【题型】填空题　【知识点】解析几何　【难度】medium
已知 $F_1$，$F_2$ 分别是双曲线 $\frac{x^2}{a^2} - \frac{y^2}{b^2} = 1\ (a > 0,b > 0)$ 的左、右焦点，过 $F_2$ 且垂直于 $x$ 轴的直线与双曲线的右支交于 $A$，$B$ 两点，若 $\triangle ABF_1$ 是正三角形，则这条双曲线 $C$ 的渐近线方程是 \underline{\quad\quad}。
【解答】
【答案】$y = \pm \sqrt{2}x$

【详解】
【解法 1】根据题意，易知 $F_2(c,0)$，双曲线 $C$ 的渐近线方程为 $y = \pm \frac{b}{a}x$，

因为过 $F_2$ 且垂直于 $x$ 轴的直线与双曲线的右支交于 $A$，$B$ 两点，

所以不妨设 $A(c,y_1)$，$B(c,y_2)\ (y_1 > 0 > y_2)$，将 $A(c,y_1)$ 代入双曲线方程得 $\frac{c^2}{a^2} - \frac{y_1^2}{b^2} = 1$，解得
$$y_1^2 = b^2\left(\frac{c^2}{a^2} - 1\right) = b^2\left(\frac{c^2 - a^2}{a^2}\right) = \frac{b^4}{a^2},$$
即 $y_1 = \frac{b^2}{a}$。同理：$y_2 = -\frac{b^2}{a}$。

所以 $|AB| = y_1 - y_2 = \frac{2b^2}{a}$，$|AF_2| = y_1 = \frac{b^2}{a}$。

由双曲线的定义可知 $2a = |AF_1| - |AF_2| = |AF_1| - \frac{b^2}{a}$，即 $|AF_1| = 2a + \frac{b^2}{a}$，

因为 $\triangle ABF_1$ 是正三角形，所以 $|AB| = |AF_1|$，即 $\frac{2b^2}{a} = 2a + \frac{b^2}{a}$，得 $2a^2 = b^2$，即 $\frac{b}{a} =  \sqrt{2}$。

所以双曲线 $C$ 的渐近线方程为 $y = \pm \sqrt{2}x$。

故答案为：$y = \pm \sqrt{2}x$。

【解法 2】
由题意 $\triangle AF_1F_2$ 为直角三角形，且 $\angle AF_1F_2 = 30^\circ$，

故可设 $|AF_2| = 2m$，则 $|AF_1| = 4m$，$|F_1F_2| = 2c = 2\sqrt{3}m$，如图所示：

由双曲线的定义得 $2a = |AF_1| - |AF_2| = 4m - 2m = 2m$，

$\therefore a = m$，$c = \sqrt{3}m$，$\therefore b = \sqrt{2}m$，

$\therefore \frac{b}{a} = \sqrt{2}$，

$\therefore$ 双曲线的渐近线方程为 $y = \pm \sqrt{2}x$。

故答案为：$y = \pm \sqrt{2}x$。

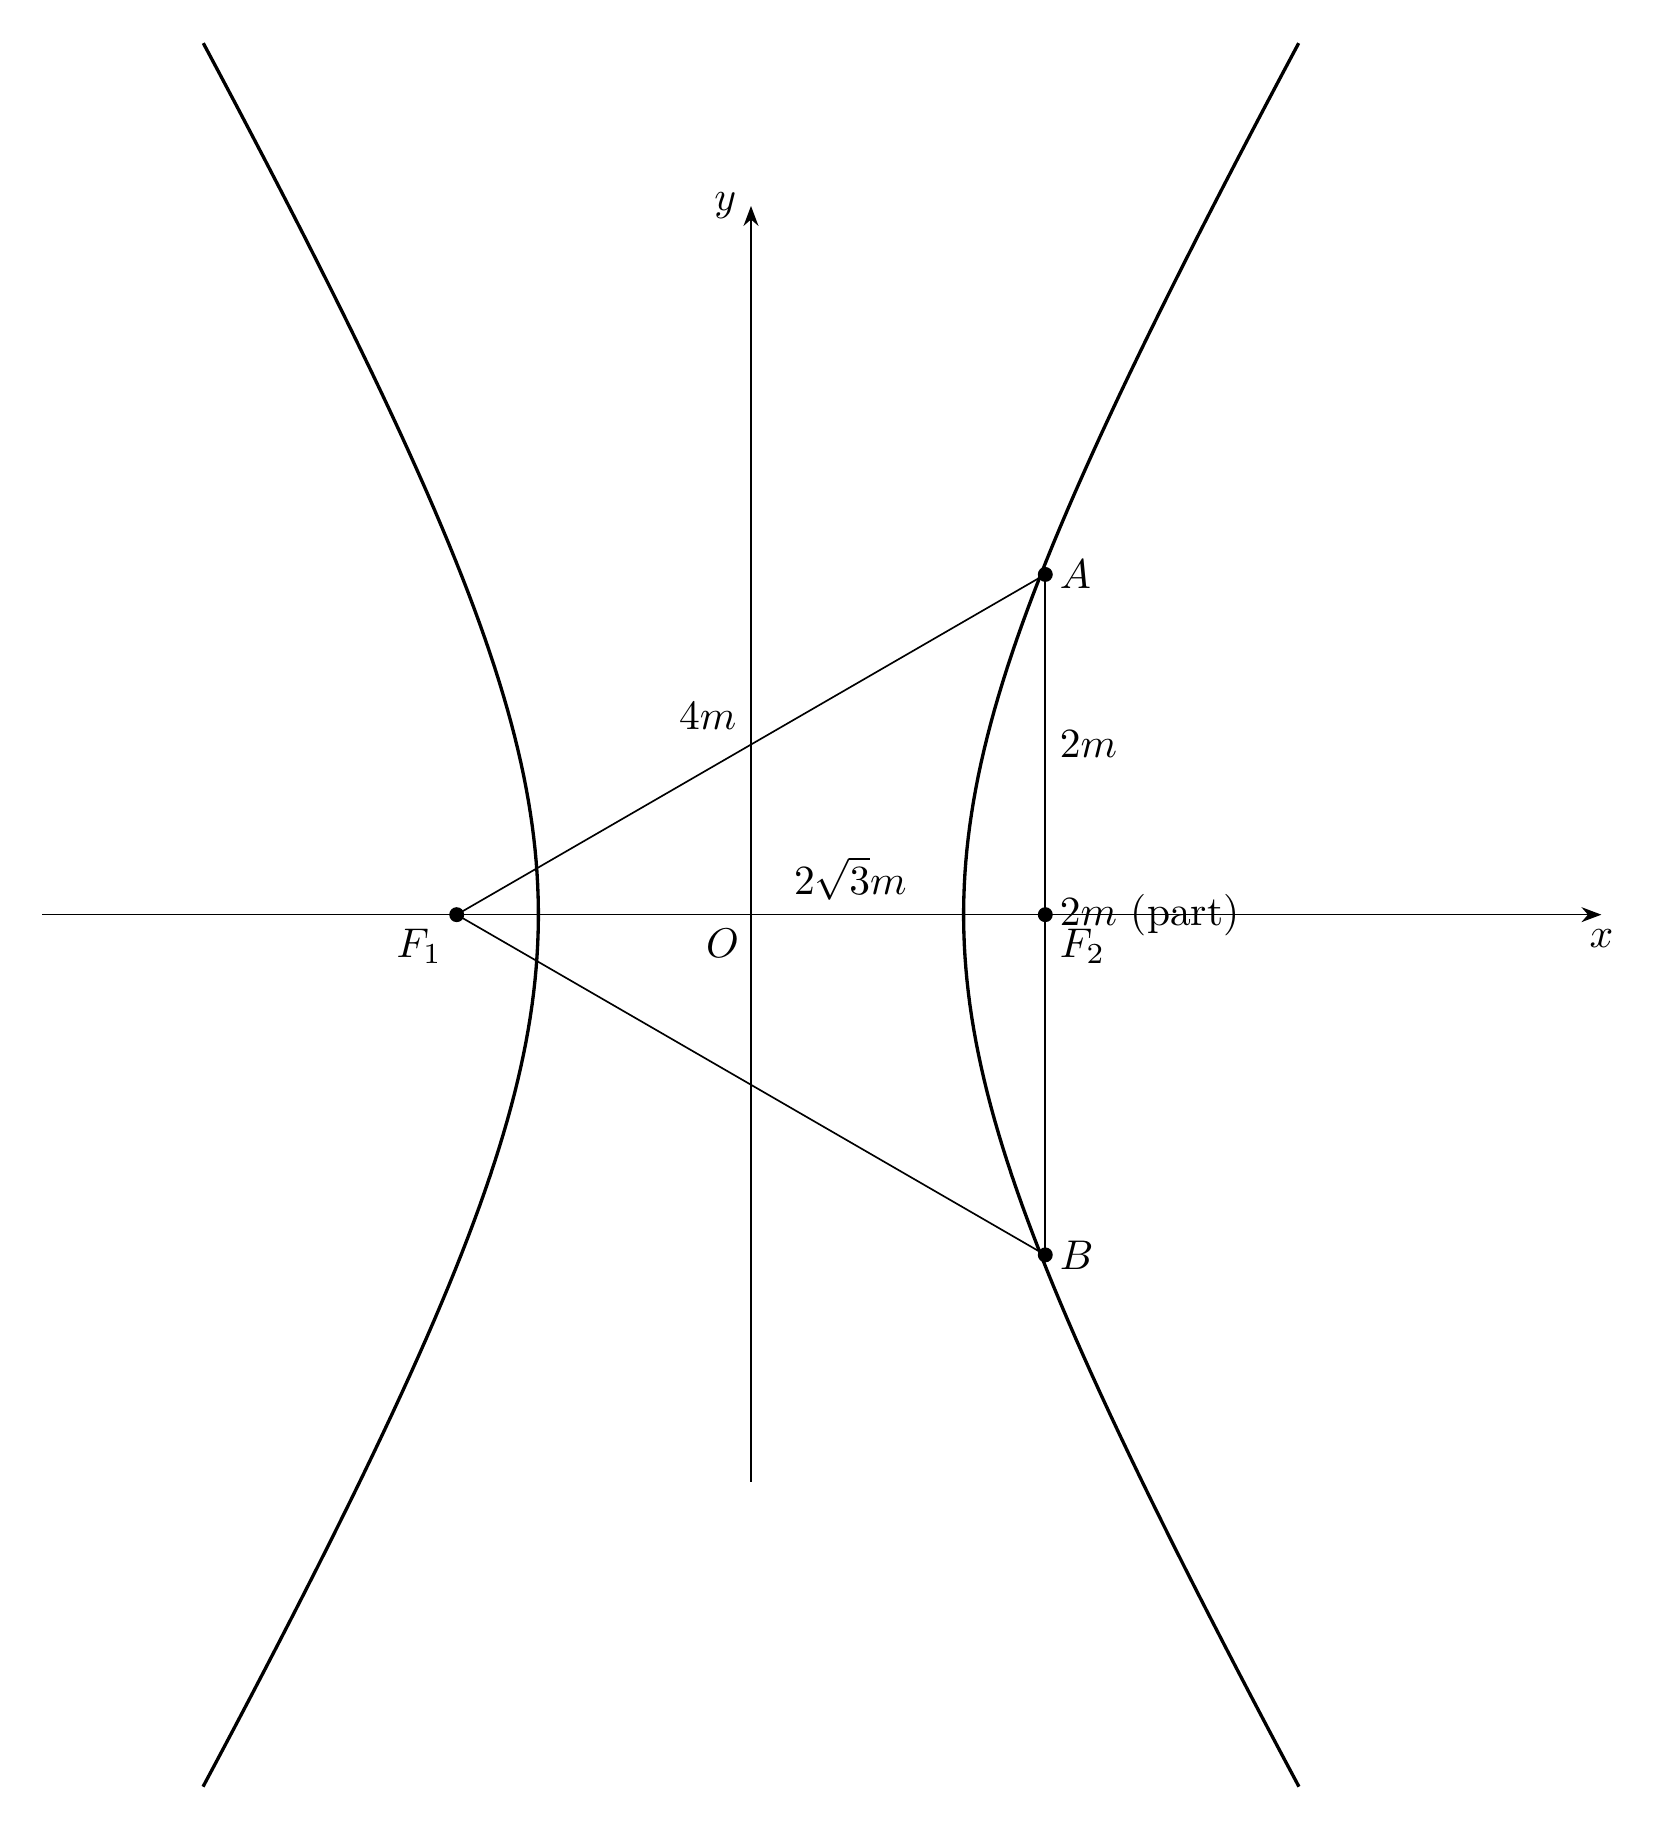